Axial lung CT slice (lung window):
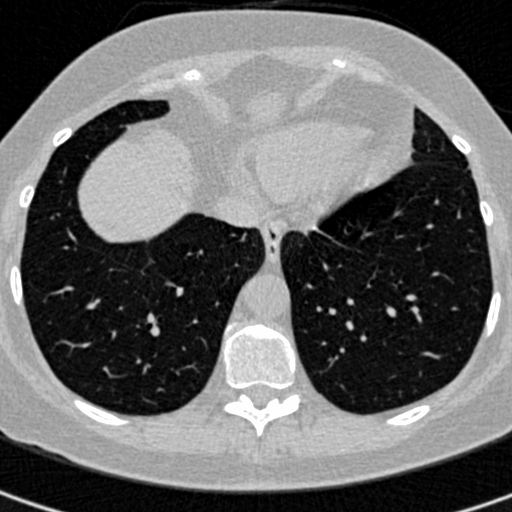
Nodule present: no